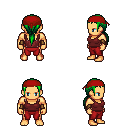
a pixel art fantasy rpg character, male body template, human, tanned skin, maroon pirate shirt, red pants, green ponytail hairstyle, red bandana, leather bracers, four views (front, back, left, right), 2x2 character sprite sheet, small pixel art, hard edges, no anti-aliasing